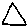
Label: triangle